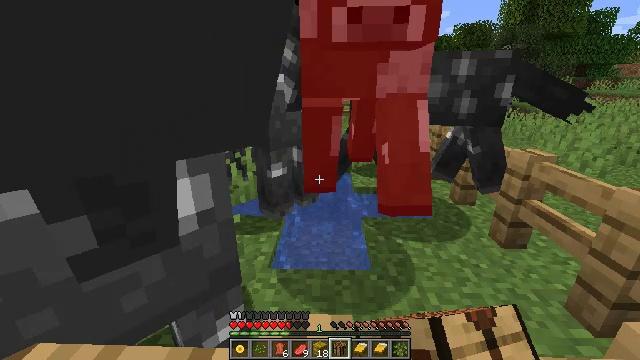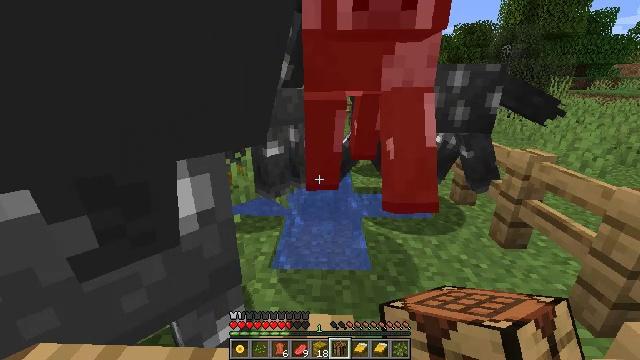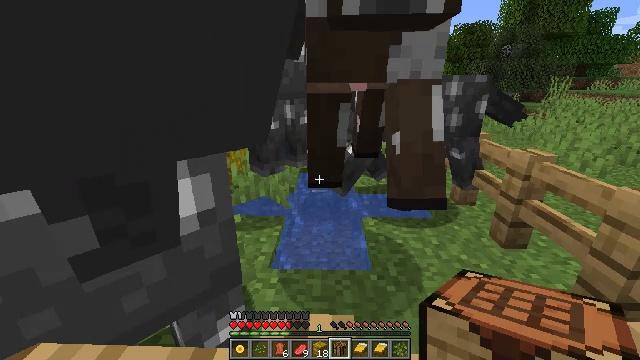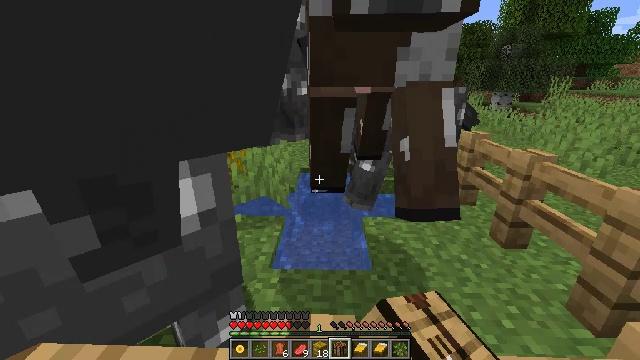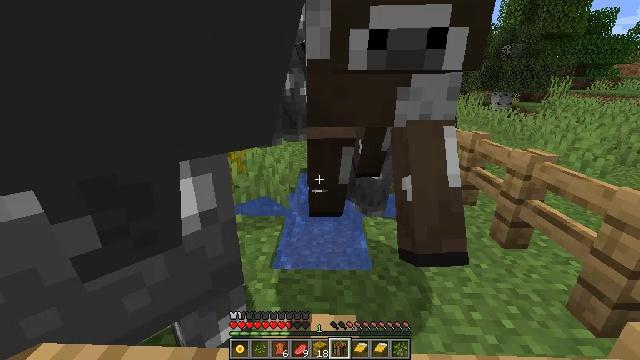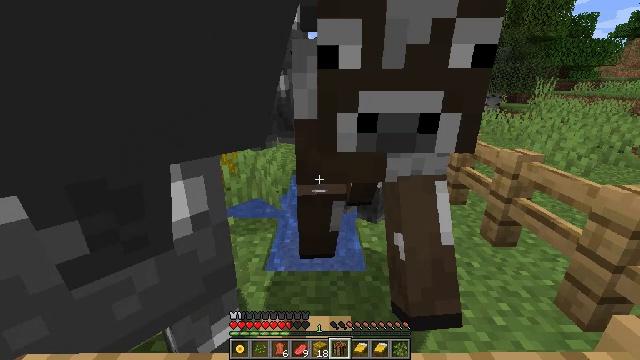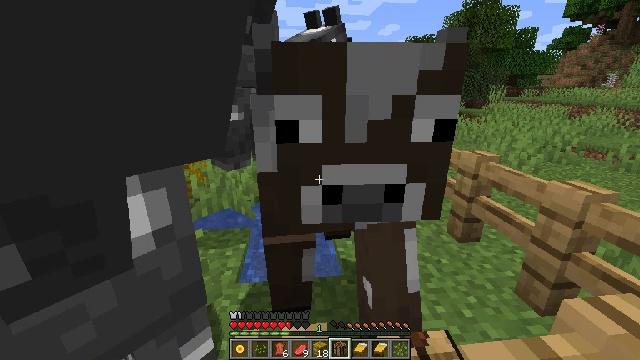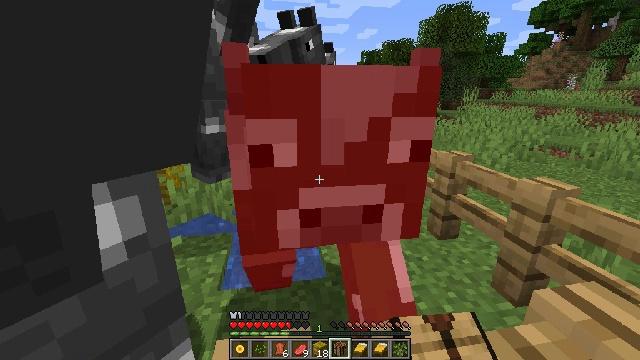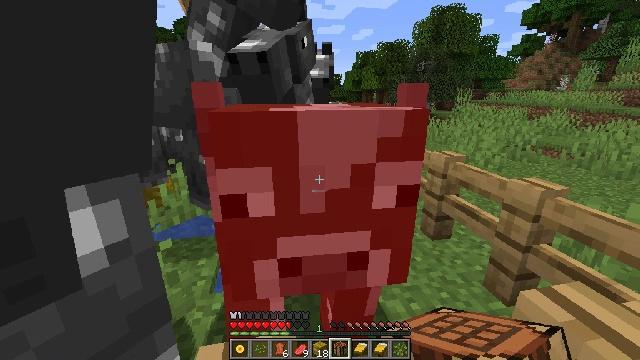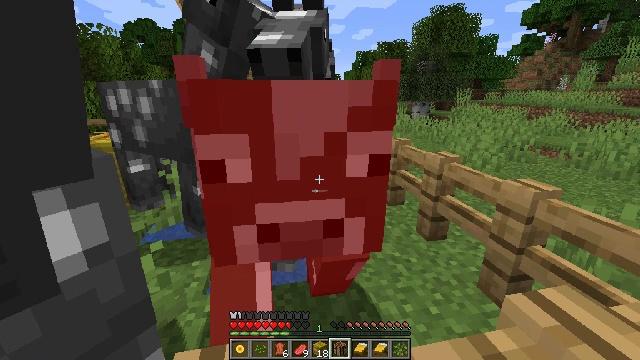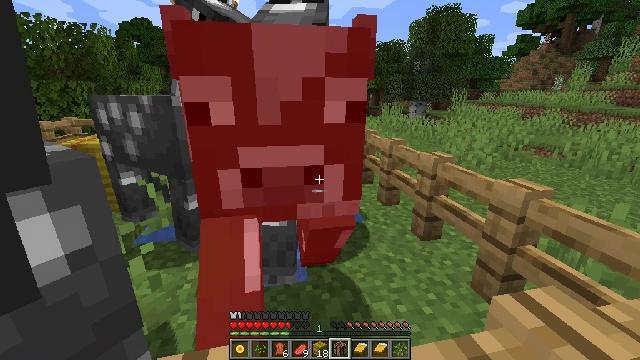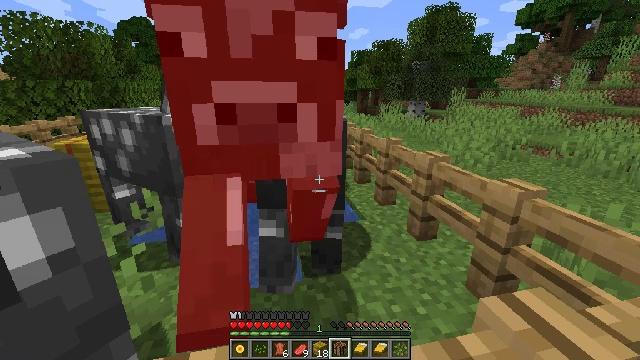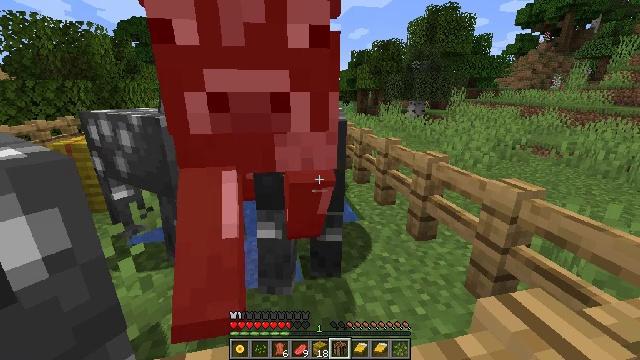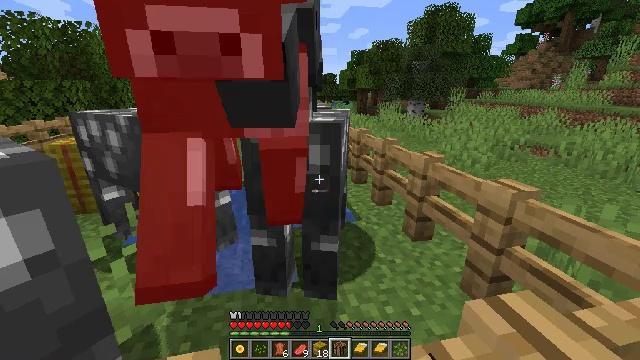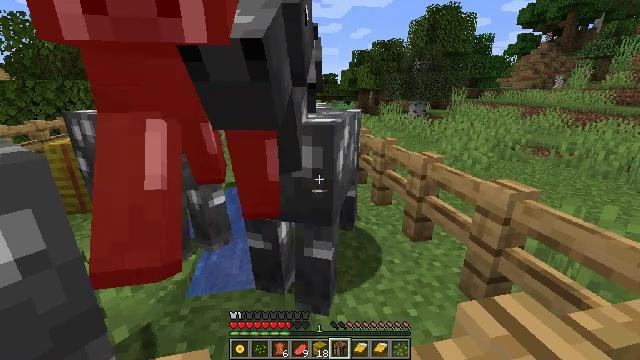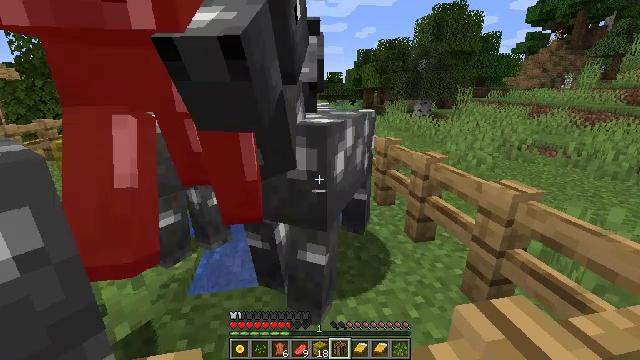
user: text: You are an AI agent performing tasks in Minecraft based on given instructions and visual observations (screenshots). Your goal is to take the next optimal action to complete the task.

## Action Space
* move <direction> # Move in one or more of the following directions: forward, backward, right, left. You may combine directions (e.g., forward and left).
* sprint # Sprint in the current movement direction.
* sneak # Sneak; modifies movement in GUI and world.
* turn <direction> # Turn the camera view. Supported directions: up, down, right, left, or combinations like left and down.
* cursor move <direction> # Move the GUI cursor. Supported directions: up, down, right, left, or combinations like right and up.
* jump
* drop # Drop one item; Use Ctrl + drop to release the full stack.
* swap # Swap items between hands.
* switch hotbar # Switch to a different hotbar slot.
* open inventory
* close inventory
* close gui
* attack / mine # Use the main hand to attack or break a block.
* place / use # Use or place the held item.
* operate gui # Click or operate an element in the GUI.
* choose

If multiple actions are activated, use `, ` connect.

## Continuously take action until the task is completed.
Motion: motion action
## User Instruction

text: Kill mobs.
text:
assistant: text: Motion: move forward
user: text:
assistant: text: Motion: move forward, attack / mine
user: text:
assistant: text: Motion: move forward, attack / mine
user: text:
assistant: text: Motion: move forward, attack / mine
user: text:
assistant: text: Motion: move forward, turn right
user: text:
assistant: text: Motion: move forward, turn right and up
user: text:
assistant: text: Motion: move forward, turn right
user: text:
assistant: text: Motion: move forward, attack / mine
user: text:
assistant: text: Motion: move forward, attack / mine
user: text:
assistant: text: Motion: move forward, attack / mine
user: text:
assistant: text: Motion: move forward
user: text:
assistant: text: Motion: move forward, attack / mine
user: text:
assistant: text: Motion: attack / mine
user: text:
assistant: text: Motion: move forward, attack / mine
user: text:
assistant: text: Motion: move forward, turn left, attack / mine
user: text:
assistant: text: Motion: move forward, attack / mine
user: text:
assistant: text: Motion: move forward, turn left, attack / mine
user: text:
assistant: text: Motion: turn left
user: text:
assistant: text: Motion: move forward, turn left, attack / mine
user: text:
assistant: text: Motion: move forward, turn left, attack / mine
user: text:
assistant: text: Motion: move forward, turn left, attack / mine
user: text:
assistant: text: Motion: move forward
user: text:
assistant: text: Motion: move forward, attack / mine
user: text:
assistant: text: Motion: move forward, turn left, attack / mine
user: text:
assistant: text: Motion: move forward, attack / mine
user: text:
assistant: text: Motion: move forward, attack / mine
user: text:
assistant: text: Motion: move forward, attack / mine
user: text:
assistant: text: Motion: move forward, turn right, attack / mine
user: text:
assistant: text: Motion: move forward, turn right
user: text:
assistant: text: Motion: move forward, attack / mine